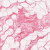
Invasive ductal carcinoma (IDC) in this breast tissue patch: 0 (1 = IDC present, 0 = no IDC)